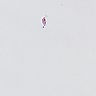
Metastatic tissue present: no